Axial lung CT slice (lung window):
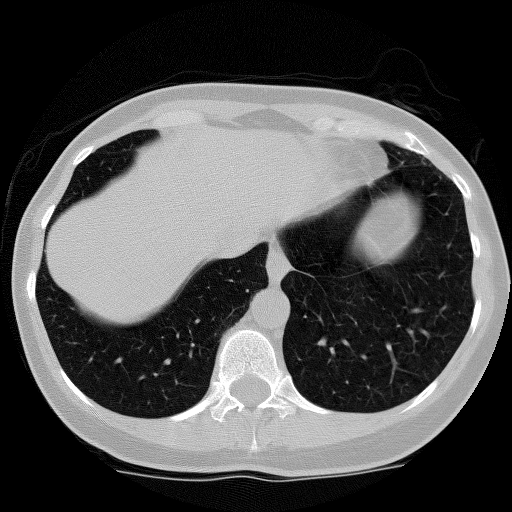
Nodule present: no